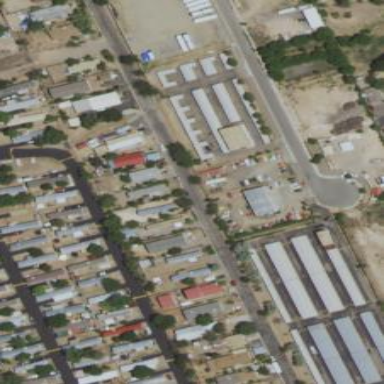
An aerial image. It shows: Commercial area containing car repair shop.